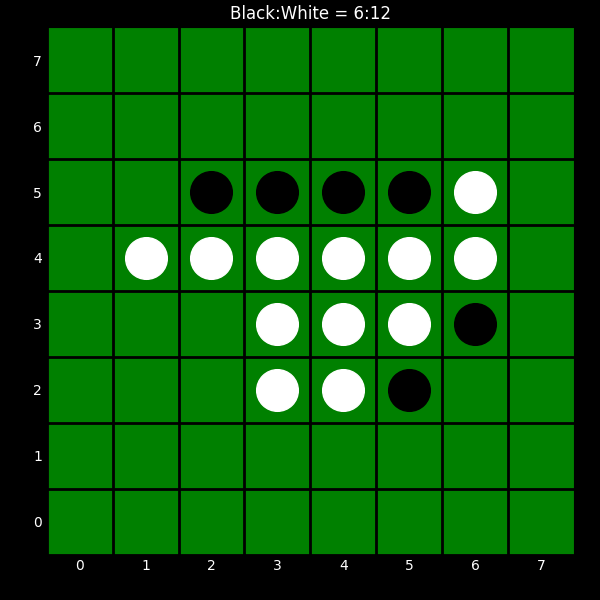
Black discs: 6
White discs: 12